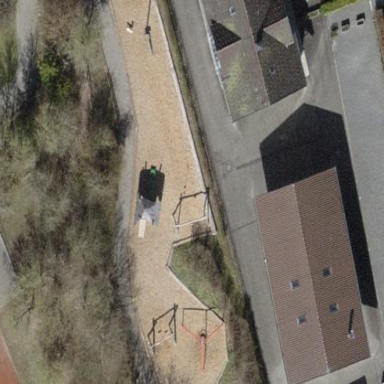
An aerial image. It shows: Playground with sandy surface.